Question: I've inherited my first MVC project and it involves using MVC3 on top of Linq to SQL. I've been trying to find a way to generate a check box list based on a many to many relationship involving a cross table.
I have a systemFailureType table that maps to a SystemFailureProblem table via a cross table.
Here is my designer layout for the tables:

And here are my models:
'''
[MetadataType(typeof(SystemFailureProblemMetadata))]
public partial class SystemFailureProblem
{
private class SystemFailureProblemMetadata
{
public int ID { get; set; }
[Required]
[StringLength(200)]
[DisplayName("Problem Description")]
public String Description { get; set; }
public IList<xSystemFailureProblemToType> FailureTypeCategories { get; set; }
}
}
[MetadataType(typeof(SystemFailureTypeMetaData))]
public partial class SystemFailureType
{
private class SystemFailureTypeMetaData
{
public int ID { get; set; }
[Required]
[StringLength(200)]
public String Description { get; set; }
}
}
'''
My current view code uses a view model that contains a problem object. So the current code I have for generating the checkbox list looks like this:
'''
@for(int i=0;i < Model.problem.FailureTypeCategories.Count(); i++)
{
@Html.CheckBox("FailureTypeCategories["+i+"].ID", false)
}
'''
My main issue is that I'm getting some errors when I try to generate the checkbox list saying that the FailureTypeCategories collection doesn't exist. I suspect it may be related to how I have the models set up currently. My initial thoughts are leaning towards implementing a model for the cross table, though I'm not quite sure how I would integrate that. Is there an different way I should be going about this, or am I on the right track and just missing something?
Edit:
Here is the ViewModel
'''
public SystemFailureProblem problem { get; set; }
public SystemFailureProblemViewModel() { }
public SystemFailureProblemViewModel(SystemFailureProblem problem)
{
this.problem = problem;
}
'''
The controller method is very simple. It just returns a partial view of the form.
'''
public ActionResult Edit(int id)
{
try
{
return PartialView("Form", context.SystemFailureProblems.Single(p => p.ID == id));
}
catch (Exception ex)
{
ModelState.AddModelError("", ex.Message);
return PartialView("Form", null);
}
}
'''
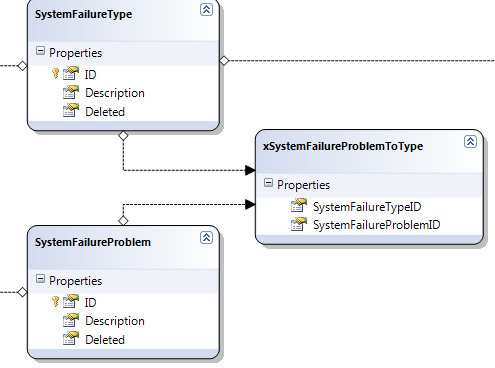
Answer: I came up with an idea based on <URL> which utilizes Entity Framework, but it wasn't too difficult to translate into LinqToSql classes.
First, I tweaked the ViewModel class. You'll need to store more information in there other than the 'SystemFailureProblem' object, such as information pertinent to the collection of 'SystemFailureType' assigned to that problem.
'''
public class SystemFailureProblemTypeViewModel
{
public int TypeID { get; set; }
public string TypeDescription { get; set; }
public bool Assigned { get; set; }
}
'''
Next, I created the logic for the Edit actions (GET and POST). In the GET method, you find out which types are currently selected for the problem (from xSystemFailureProblemToType table) and construct a ViewModel using that data. This ViewModel gets passed to the View along with the 'SystemFailureProblem' object.
'''
public ActionResult Edit(int id)
{
SystemFailureProblem problem = (from p in context.SystemFailureProblems
where p.ID == id
select p).Single();
PopulateSystemFailureProblemData(problem);
return View(problem);
}
public void PopulateSystemFailureProblemData(SystemFailureProblem problem)
{
// get all failure types
var allTypes = from t in context.SystemFailureTypes select t;
// get al types joined with this problem using cross table
var problemTypes = from x in context.xSystemFailureProblemToTypes
join t in context.SystemFailureTypes on x.SystemFailureTypeID equals t.ID
where x.SystemFailureProblemID == problem.ID
select t;
// construct view model collection
List<SystemFailureProblemTypeViewModel> viewModel = new List<SystemFailureProblemTypeViewModel>();
foreach (var type in allTypes)
{
viewModel.Add(new SystemFailureProblemTypeViewModel
{
TypeID = type.ID,
TypeDescription = type.Description,
Assigned = problemTypes.Contains(type)
});
}
ViewBag.Types = viewModel;
}
'''
In the POST method, we get a string[] parameter that tells us which checkboxes were checked. It is a list of 'SystemFailureType' IDs. Loop through each 'SystemFailureType' in the database, determine which ones are selected/unselected, and update xSystemFailureProblemToType table accordingly.
'''
[HttpPost]
public ActionResult Edit(int id, FormCollection collection, string[] selectedTypes)
{
SystemFailureProblem problem = (from p in context.SystemFailureProblems
where p.ID == id
select p).Single();
// get all types joined with this problem using cross table
var problemTypes = from x in context.xSystemFailureProblemToTypes
join t in context.SystemFailureTypes on x.SystemFailureTypeID equals t.ID
where x.SystemFailureProblemID == problem.ID
select t;
problem.FailureTypes = problemTypes.ToList<SystemFailureType>();
if (TryUpdateModel(problem, "", null, new string[] { "Types" }))
{
try
{
// loop through all types in the system
foreach (var failureType in context.SystemFailureTypes)
{
// determine if checkbox for current type was checked
if (selectedTypes.Contains(failureType.ID.ToString()))
{
// if no joining record exists (type not previously selected), create a joining record
if (!problemTypes.Contains(failureType))
{
context.xSystemFailureProblemToTypes.InsertOnSubmit(
new xSystemFailureProblemToType
{
SystemFailureProblemID = problem.ID,
SystemFailureTypeID = failureType.ID
});
}
}
else
{
// if type was unchecked but joining record exists, delete it
if (problemTypes.Contains(failureType))
{
xSystemFailureProblemToType toDelete = (from x in context.xSystemFailureProblemToTypes
where x.SystemFailureProblemID == problem.ID &&
x.SystemFailureTypeID == failureType.ID
select x).SingleOrDefault();
context.xSystemFailureProblemToTypes.DeleteOnSubmit(toDelete);
}
}
}
context.SubmitChanges();
return RedirectToAction("Index");
}
catch
{
return View();
}
}
PopulateSystemFailureProblemData(problem);
return View(problem);
}
'''
Lastly, I tweaked the View. This code will create 3 columns of checkboxes, the value attribute of each being the 'SystemFailureType' ID it represents.
'''
<div class="editor-field">
<table>
<tr>
@{
int cnt = 0;
List<SystemFailures.Data.SystemFailureProblemTypeViewModel> types = ViewBag.Types;
foreach (var type in types) {
if (cnt++ % 3 == 0) {
@: </tr> <tr>
}
@: <td>
<input type="checkbox"
name="selectedTypes"
value="@type.TypeID"
@(Html.Raw(type.Assigned ? "checked="checked"" : "")) />
@type.TypeDescription
@:</td>
}
@: </tr>
}
</table>
</div>
'''
It may not be the most efficient, but I think it effectively solves the most complicated pieces of your problem. Let me know if I missed anything!